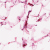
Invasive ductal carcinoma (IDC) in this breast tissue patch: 0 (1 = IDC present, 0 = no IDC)